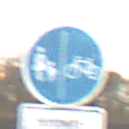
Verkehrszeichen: GetrennterRadUndGehwegRadwegRechts
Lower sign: BesondereFahrzeugeUndTransportgueter7
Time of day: MorningAfternoon
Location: Outdoor (Nature)
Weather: Overcast
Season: NotSpecified
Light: Natural